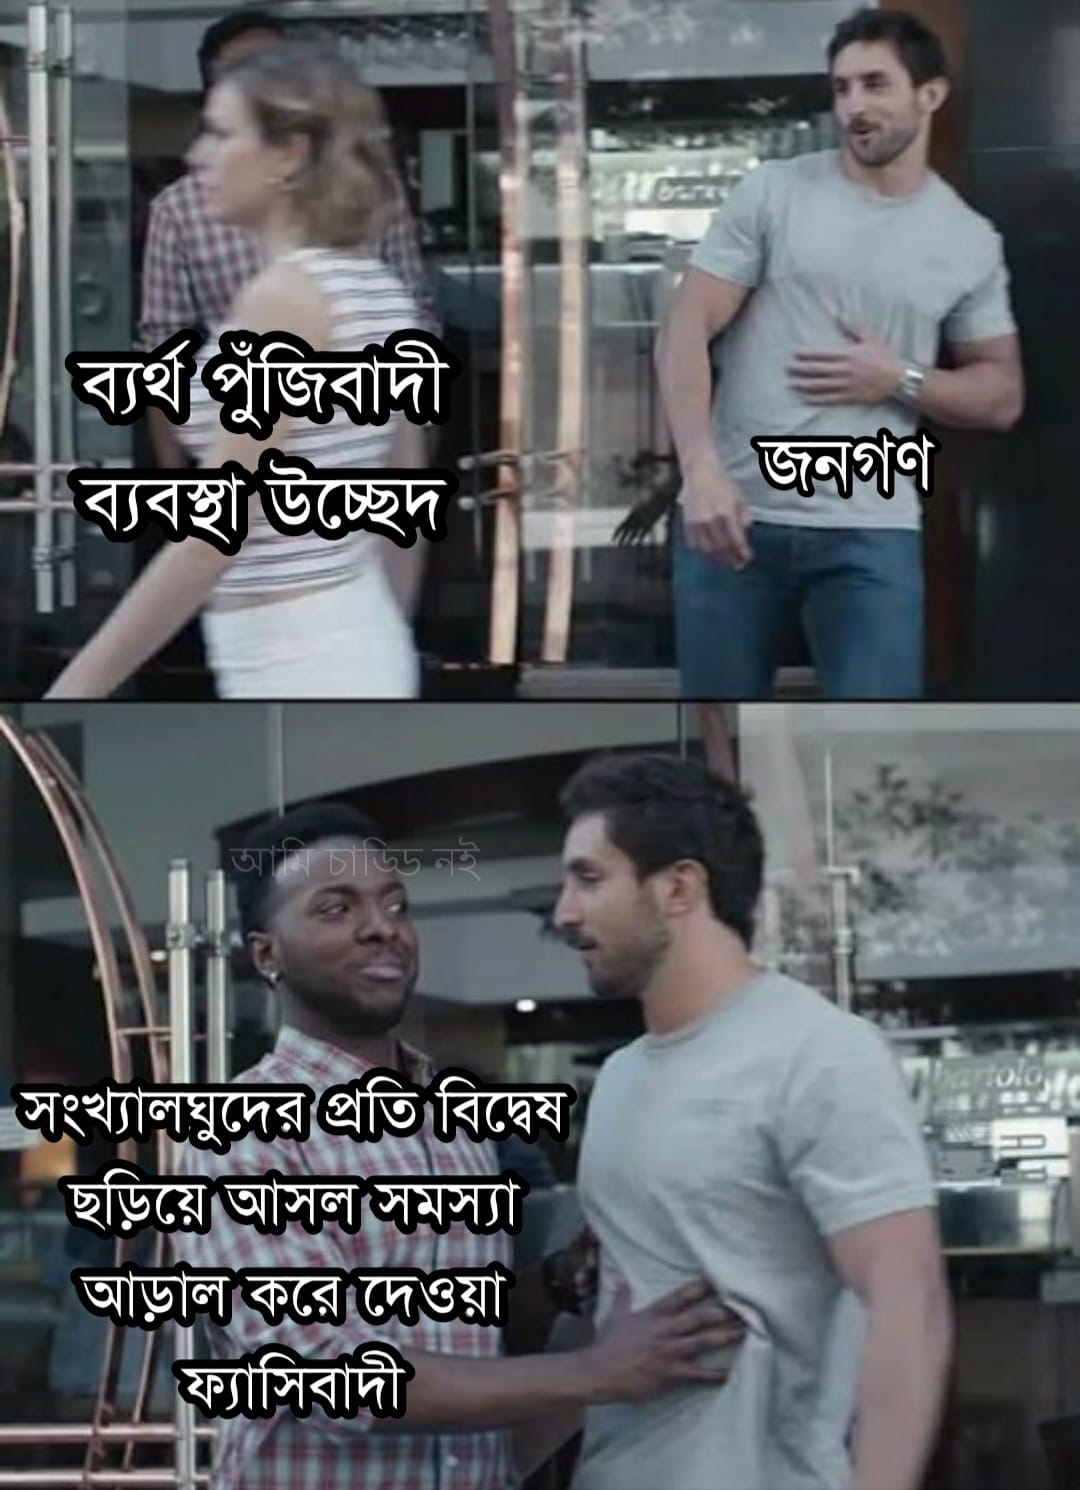
Text: ব্যর্থ পুঁজিবাদী ব্যবস্থা উচ্ছেদ জনগণ সংখ্যালঘুদের প্রতি বিদ্বেষ ছড়িয়ে আসল সমস্যা আড়াল করে দেওয়া ফ্যাসিবাদী
Label: Hate
Hate category: Political
Targeted group: Organization